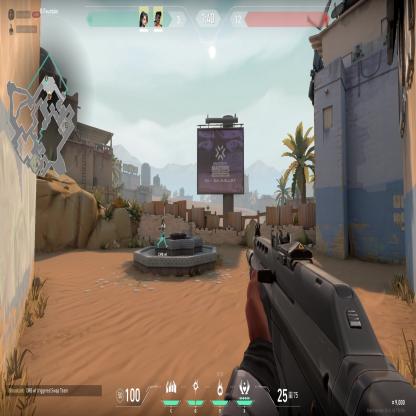
Label: teammate